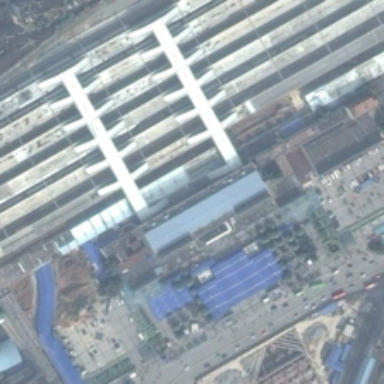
Many buildings are in two sides of a railway station .